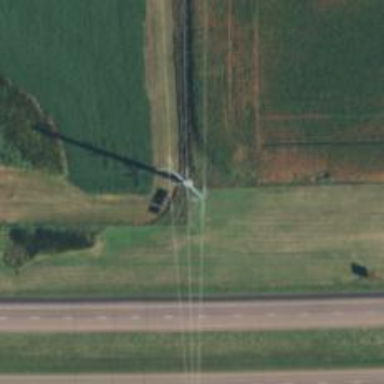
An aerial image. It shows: Power tower.